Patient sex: F
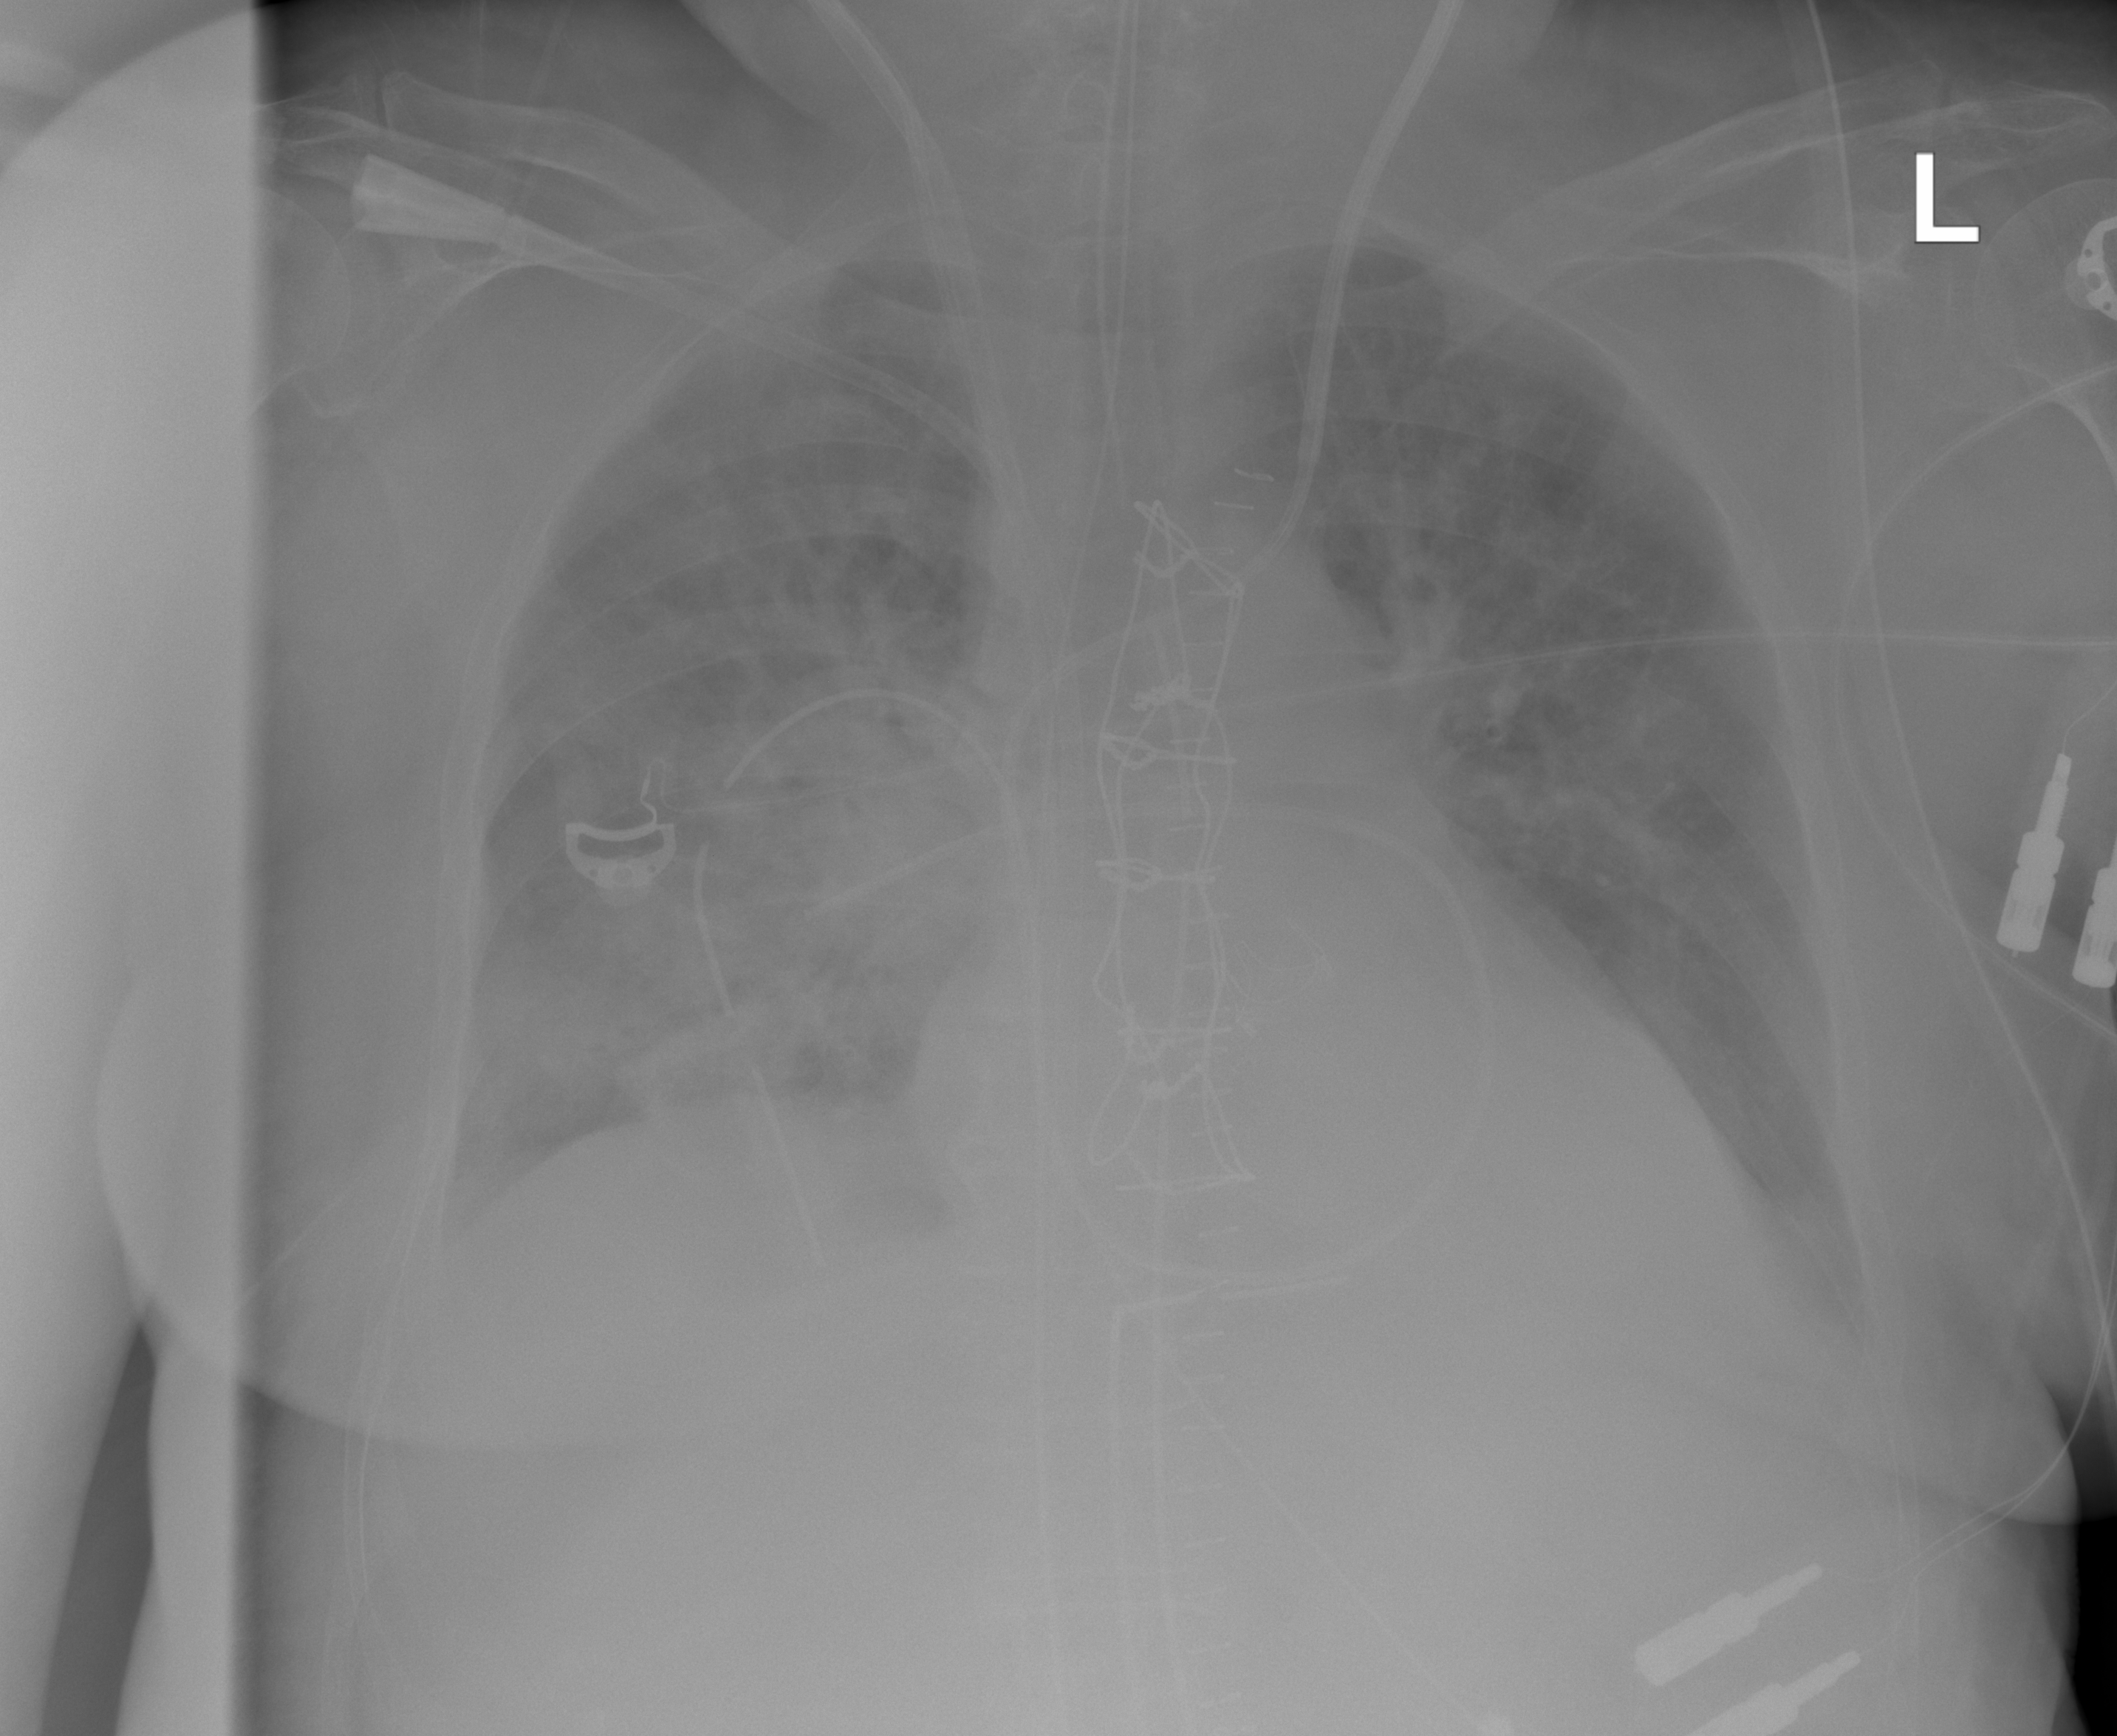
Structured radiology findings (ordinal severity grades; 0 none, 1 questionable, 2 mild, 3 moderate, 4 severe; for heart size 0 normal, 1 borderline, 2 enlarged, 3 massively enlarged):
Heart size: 2
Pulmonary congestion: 0
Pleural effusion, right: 2
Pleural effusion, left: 2
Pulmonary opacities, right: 3
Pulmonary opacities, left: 0
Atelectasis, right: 2
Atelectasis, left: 2